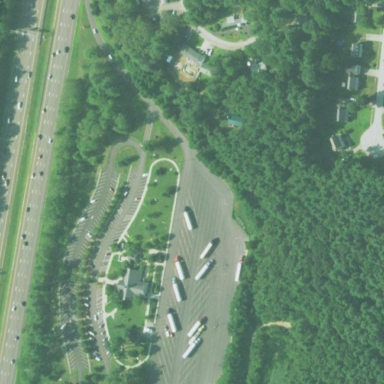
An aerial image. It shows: Rest area along the road.